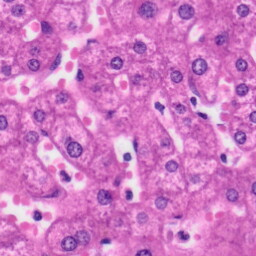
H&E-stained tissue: Liver